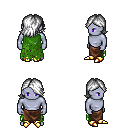
a pixel art fantasy rpg character, male body template, dark elf, purple skin, green tattered cape, robe skirt, white swoop hairstyle, gold boots, four views (front, back, left, right), 2x2 character sprite sheet, small pixel art, hard edges, no anti-aliasing